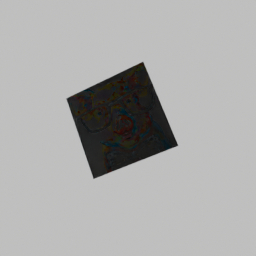
Label: decoration